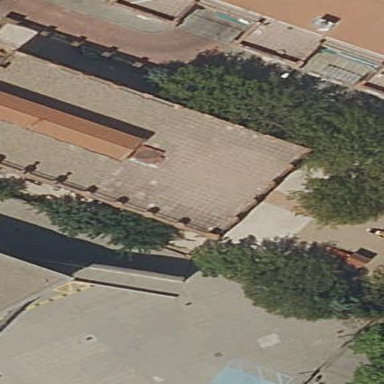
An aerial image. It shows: Kindergarten.